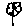
Label: flower